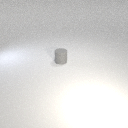
small gray rubber cylinder